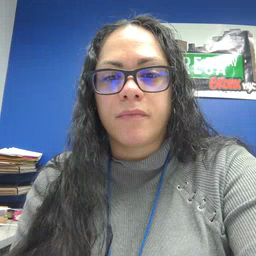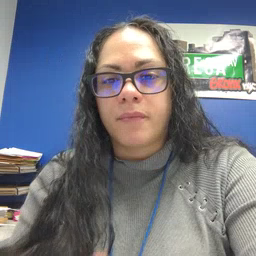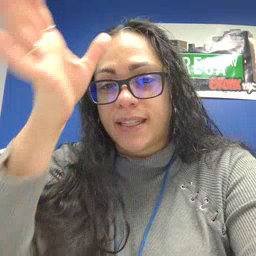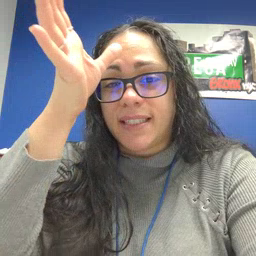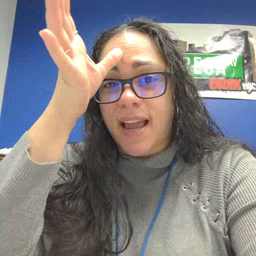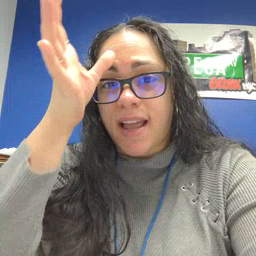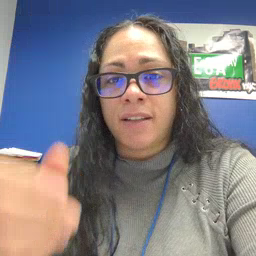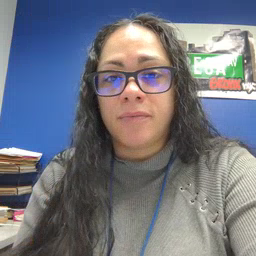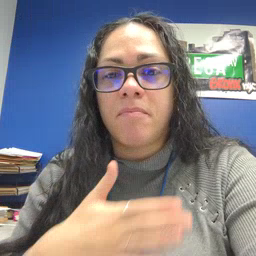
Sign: dad